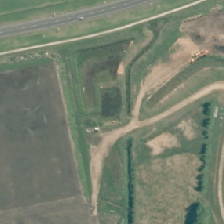
Land cover: urban_parkland